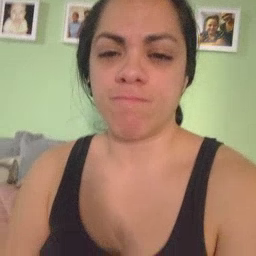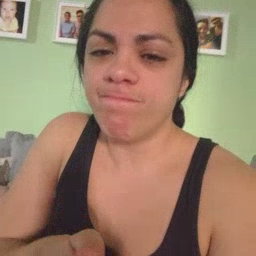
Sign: not